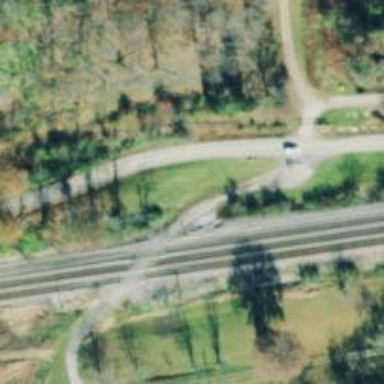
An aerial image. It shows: Railway level crossing.